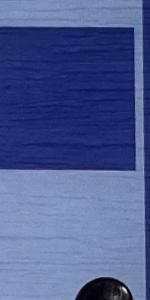
Label: Empty